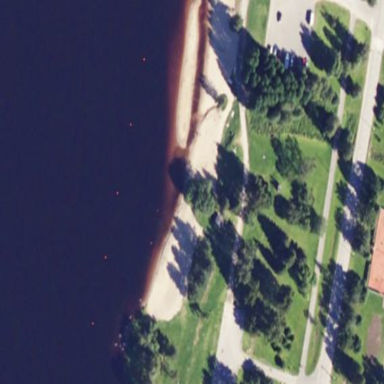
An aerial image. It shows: Sandy beach area designated for swimming activities.